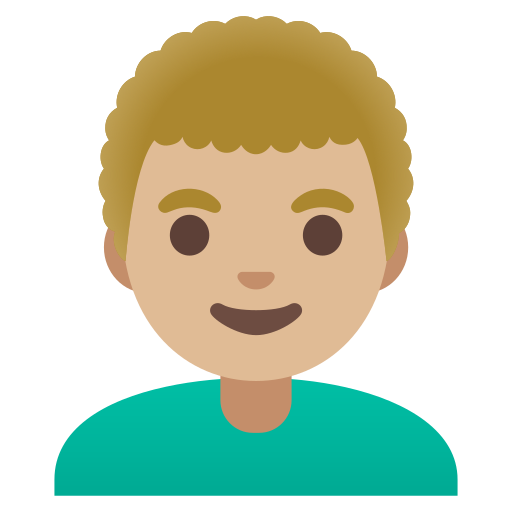
Emoji: 👨🏼‍🦱